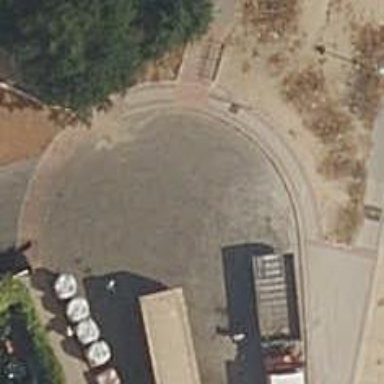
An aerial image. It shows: Turning circle on the road.